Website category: jobs
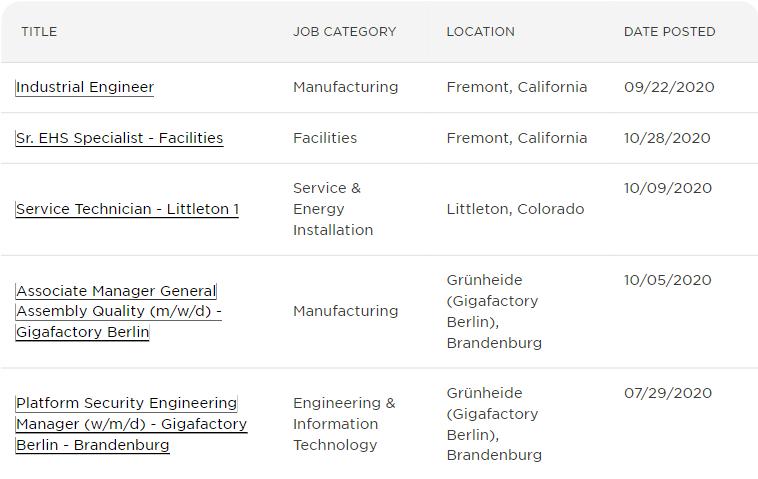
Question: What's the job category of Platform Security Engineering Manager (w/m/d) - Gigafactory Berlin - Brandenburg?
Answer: Engineering & Information Technology

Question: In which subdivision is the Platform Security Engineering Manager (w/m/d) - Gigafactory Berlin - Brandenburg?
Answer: Engineering & Information Technology

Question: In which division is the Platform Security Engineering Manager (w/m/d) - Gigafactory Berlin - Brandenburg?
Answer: Engineering & Information Technology

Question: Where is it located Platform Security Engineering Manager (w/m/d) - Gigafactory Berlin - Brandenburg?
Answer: Engineering & Information Technology

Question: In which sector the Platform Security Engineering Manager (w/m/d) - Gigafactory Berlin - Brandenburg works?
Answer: Engineering & Information Technology

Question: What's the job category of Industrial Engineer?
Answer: Manufacturing

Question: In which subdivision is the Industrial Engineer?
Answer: Manufacturing

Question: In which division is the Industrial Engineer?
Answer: Manufacturing

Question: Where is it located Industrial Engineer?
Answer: Manufacturing

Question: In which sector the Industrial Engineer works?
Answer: Manufacturing

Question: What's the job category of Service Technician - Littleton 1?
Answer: Service & Energy Installation

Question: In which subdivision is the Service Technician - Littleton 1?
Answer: Service & Energy Installation

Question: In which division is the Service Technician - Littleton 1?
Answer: Service & Energy Installation

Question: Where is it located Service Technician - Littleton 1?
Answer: Service & Energy Installation

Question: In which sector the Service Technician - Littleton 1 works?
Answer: Service & Energy Installation

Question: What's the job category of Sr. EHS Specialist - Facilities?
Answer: Facilities

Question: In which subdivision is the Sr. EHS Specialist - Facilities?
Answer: Facilities

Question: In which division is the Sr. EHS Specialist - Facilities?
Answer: Facilities

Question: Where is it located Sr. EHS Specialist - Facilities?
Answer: Facilities

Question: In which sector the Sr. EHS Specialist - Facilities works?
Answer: Facilities

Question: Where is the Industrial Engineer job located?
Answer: Fremont, California

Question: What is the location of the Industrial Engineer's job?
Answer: Fremont, California

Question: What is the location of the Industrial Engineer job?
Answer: Fremont, California

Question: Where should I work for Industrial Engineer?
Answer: Fremont, California

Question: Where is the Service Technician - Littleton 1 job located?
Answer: Littleton, Colorado

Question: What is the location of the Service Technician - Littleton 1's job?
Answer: Littleton, Colorado

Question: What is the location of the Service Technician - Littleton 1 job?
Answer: Littleton, Colorado

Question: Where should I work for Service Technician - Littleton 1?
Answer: Littleton, Colorado

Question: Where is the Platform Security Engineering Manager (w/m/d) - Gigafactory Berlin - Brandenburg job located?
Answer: Grnheide (Gigafactory Berlin), Brandenburg

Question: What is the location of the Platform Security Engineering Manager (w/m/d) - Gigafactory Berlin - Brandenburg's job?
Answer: Grnheide (Gigafactory Berlin), Brandenburg

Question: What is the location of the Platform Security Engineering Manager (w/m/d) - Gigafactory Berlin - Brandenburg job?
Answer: Grnheide (Gigafactory Berlin), Brandenburg

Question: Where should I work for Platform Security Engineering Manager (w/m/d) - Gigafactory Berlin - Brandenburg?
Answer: Grnheide (Gigafactory Berlin), Brandenburg

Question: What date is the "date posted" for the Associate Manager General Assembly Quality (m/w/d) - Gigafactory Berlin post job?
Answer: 10/05/2020

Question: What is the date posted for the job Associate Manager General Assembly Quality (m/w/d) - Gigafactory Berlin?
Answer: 10/05/2020

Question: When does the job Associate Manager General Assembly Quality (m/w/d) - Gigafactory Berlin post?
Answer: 10/05/2020

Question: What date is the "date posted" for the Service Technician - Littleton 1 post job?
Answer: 10/09/2020

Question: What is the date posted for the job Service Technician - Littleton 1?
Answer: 10/09/2020

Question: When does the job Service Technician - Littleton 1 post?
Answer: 10/09/2020

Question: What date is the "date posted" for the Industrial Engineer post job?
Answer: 09/22/2020

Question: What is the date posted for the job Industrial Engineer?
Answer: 09/22/2020

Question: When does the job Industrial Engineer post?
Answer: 09/22/2020

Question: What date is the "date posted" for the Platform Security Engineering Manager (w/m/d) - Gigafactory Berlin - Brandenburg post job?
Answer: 07/29/2020

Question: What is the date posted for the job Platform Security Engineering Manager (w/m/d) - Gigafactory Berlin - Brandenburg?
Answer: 07/29/2020

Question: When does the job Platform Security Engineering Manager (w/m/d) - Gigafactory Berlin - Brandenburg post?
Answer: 07/29/2020

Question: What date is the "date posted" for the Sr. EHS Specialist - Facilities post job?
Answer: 10/28/2020

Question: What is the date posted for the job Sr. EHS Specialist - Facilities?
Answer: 10/28/2020

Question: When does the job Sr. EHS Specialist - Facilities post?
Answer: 10/28/2020

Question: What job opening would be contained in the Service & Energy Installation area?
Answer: Service Technician - Littleton 1

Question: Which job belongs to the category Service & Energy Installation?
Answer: Service Technician - Littleton 1

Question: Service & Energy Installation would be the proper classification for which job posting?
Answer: Service Technician - Littleton 1

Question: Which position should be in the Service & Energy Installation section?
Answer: Service Technician - Littleton 1

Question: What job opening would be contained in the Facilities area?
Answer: Sr. EHS Specialist - Facilities

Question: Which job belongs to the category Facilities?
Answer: Sr. EHS Specialist - Facilities

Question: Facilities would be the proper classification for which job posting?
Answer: Sr. EHS Specialist - Facilities

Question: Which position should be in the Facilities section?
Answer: Sr. EHS Specialist - Facilities

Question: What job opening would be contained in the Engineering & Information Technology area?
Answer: Platform Security Engineering Manager (w/m/d) - Gigafactory Berlin - Brandenburg

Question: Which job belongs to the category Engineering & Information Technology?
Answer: Platform Security Engineering Manager (w/m/d) - Gigafactory Berlin - Brandenburg

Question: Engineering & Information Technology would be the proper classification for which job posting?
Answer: Platform Security Engineering Manager (w/m/d) - Gigafactory Berlin - Brandenburg

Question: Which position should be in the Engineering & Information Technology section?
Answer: Platform Security Engineering Manager (w/m/d) - Gigafactory Berlin - Brandenburg

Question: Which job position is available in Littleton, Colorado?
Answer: Service Technician - Littleton 1

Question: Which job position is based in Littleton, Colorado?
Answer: Service Technician - Littleton 1

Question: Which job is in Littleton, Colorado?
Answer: Service Technician - Littleton 1

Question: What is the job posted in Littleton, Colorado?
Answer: Service Technician - Littleton 1

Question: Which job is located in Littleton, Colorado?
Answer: Service Technician - Littleton 1